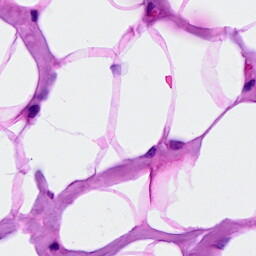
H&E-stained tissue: Breast